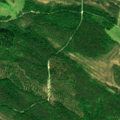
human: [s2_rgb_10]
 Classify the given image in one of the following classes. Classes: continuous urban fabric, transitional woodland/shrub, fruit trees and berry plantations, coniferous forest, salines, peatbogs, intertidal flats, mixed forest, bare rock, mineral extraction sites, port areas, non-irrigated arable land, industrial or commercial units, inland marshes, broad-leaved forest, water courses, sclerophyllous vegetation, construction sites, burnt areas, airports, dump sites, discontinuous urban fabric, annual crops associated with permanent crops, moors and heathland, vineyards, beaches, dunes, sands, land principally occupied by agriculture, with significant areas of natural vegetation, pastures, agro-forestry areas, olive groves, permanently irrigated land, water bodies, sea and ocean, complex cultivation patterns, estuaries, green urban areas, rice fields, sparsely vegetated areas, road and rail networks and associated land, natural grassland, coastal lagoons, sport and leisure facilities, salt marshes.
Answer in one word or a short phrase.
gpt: coniferous forest, mixed forest, transitional woodland/shrub